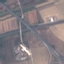
Land use / land cover class: Highway